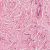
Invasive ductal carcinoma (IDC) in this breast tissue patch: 1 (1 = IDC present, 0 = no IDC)